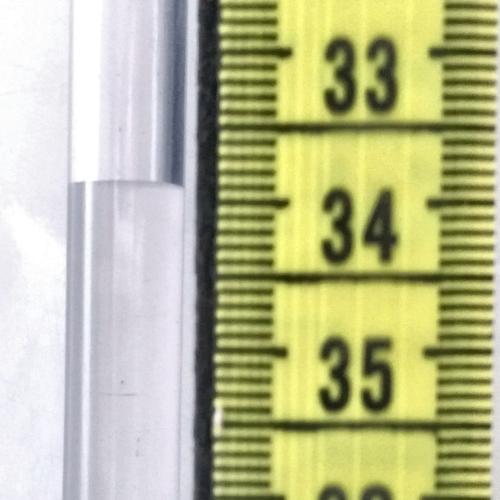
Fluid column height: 33.9 cm